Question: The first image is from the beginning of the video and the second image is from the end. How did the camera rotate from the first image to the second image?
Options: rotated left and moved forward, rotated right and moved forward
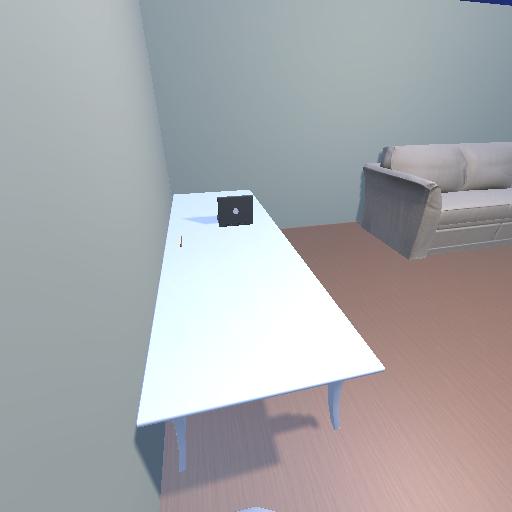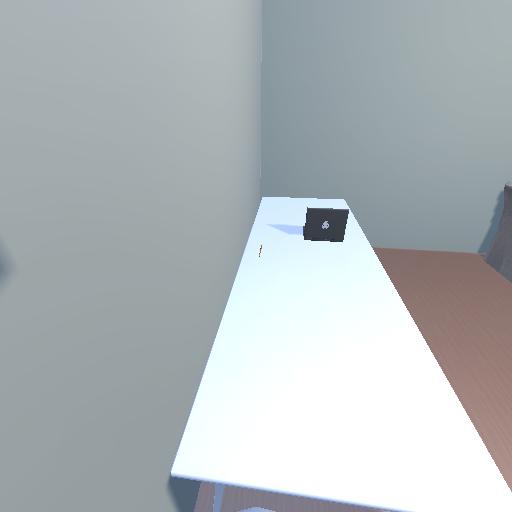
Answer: rotated left and moved forward